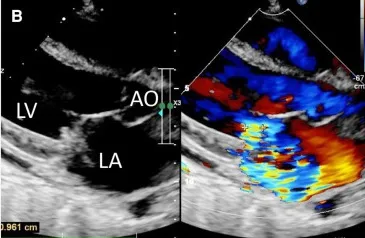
Transthoracic echocardiogram and intraoperative view of the vegetations. Arrow), as well as severe mitral regurgitation.
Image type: radiology (ultrasound)